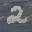
Label: 2